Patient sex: M
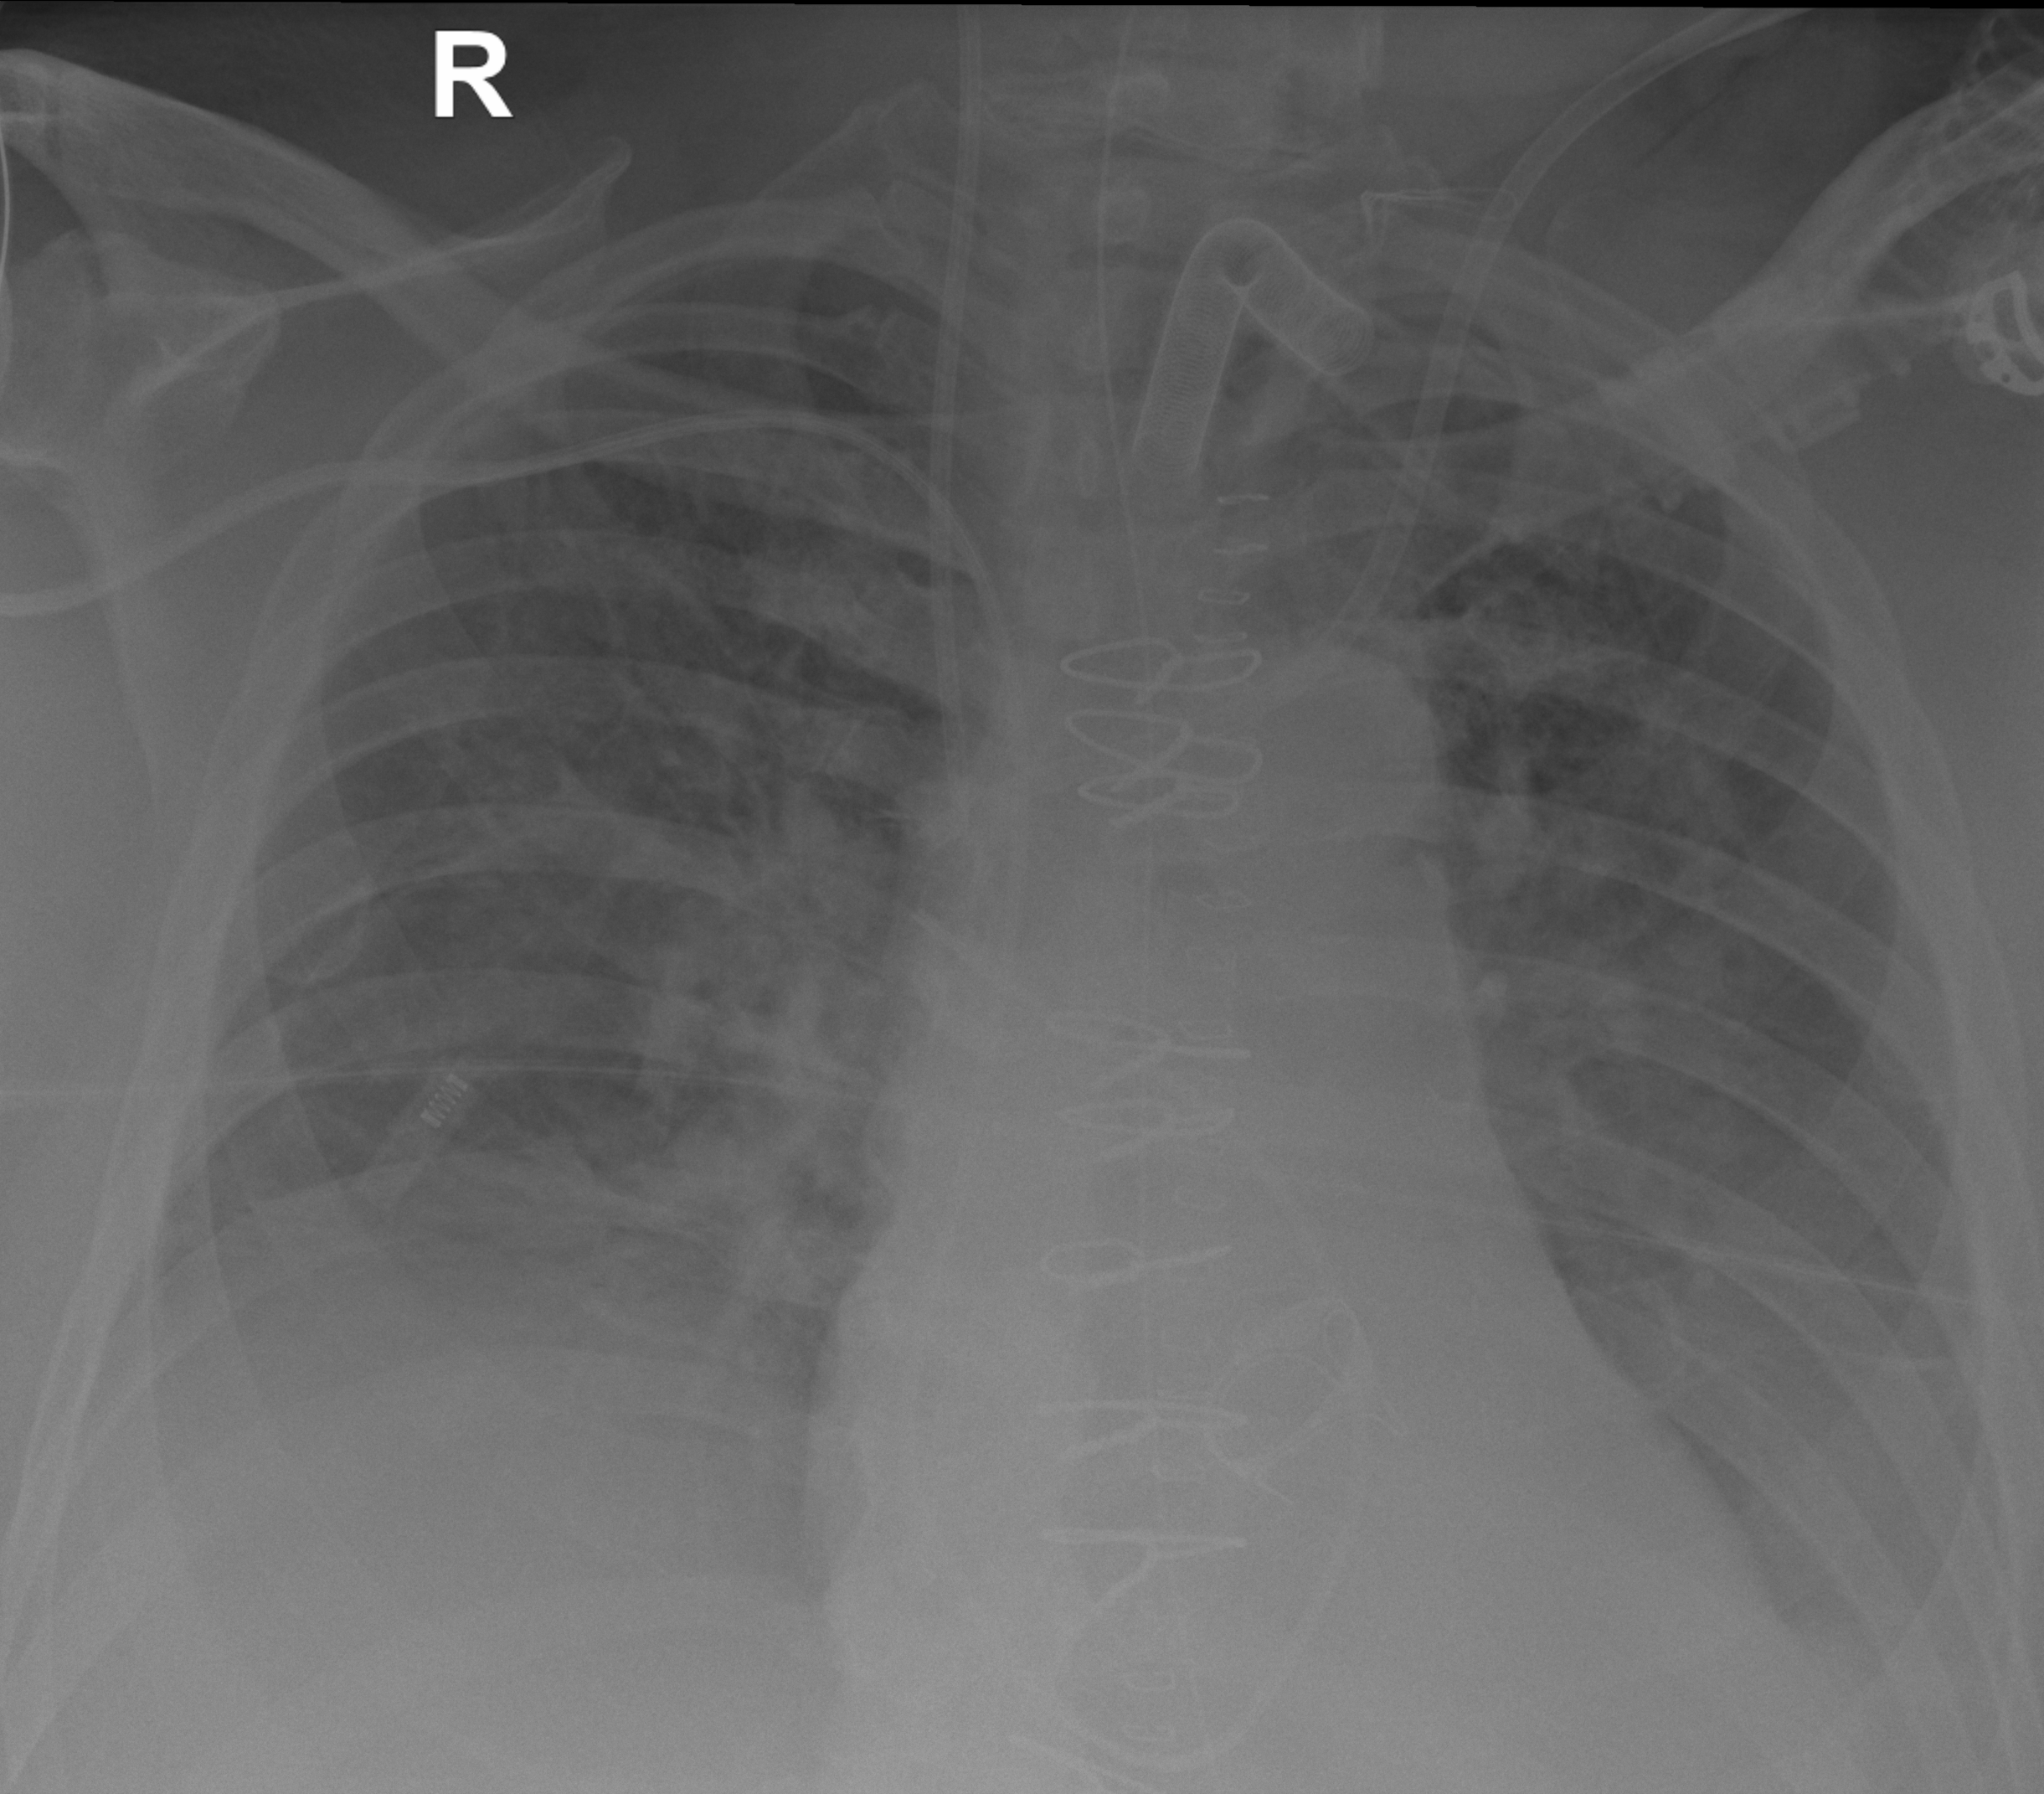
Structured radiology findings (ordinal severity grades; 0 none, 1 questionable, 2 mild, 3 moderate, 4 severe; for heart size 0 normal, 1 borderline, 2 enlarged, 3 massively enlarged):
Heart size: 0
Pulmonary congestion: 3
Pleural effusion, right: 2
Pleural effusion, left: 2
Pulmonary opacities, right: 3
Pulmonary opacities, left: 3
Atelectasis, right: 2
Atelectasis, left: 2